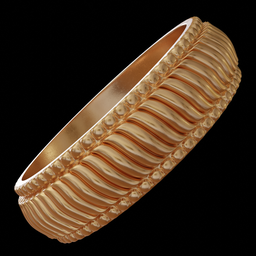
Label: decoration